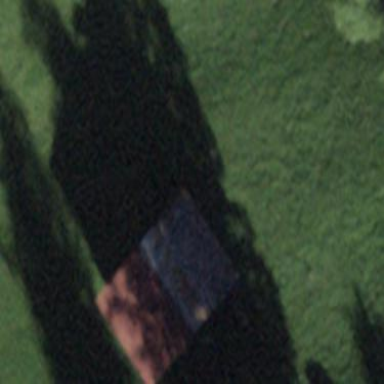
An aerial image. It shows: Barn.